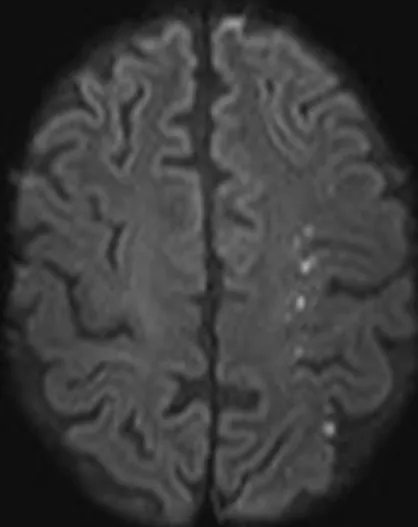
Ischemic lesion in the left hemisphere distributed in the watershed area in case number 3. This indicates an embolic source or compromised flow in the left internal carotid artery.
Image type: radiology (mri)